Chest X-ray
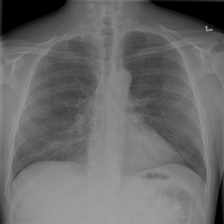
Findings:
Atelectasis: negative
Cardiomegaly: negative
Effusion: negative
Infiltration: negative
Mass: negative
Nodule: negative
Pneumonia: negative
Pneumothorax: negative
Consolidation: negative
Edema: negative
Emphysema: negative
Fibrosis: negative
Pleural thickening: negative
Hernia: negative